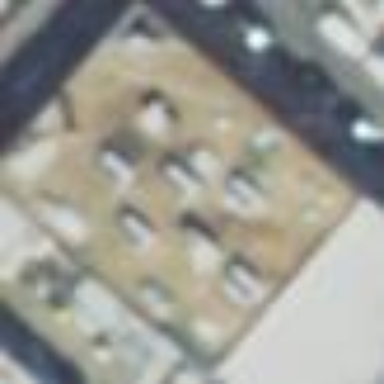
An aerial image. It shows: Building.